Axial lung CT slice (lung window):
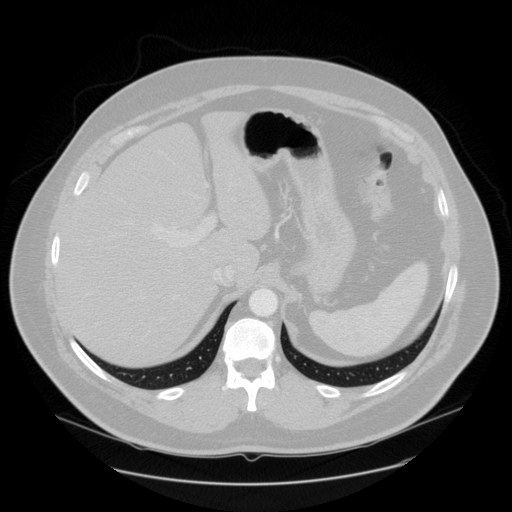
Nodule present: no